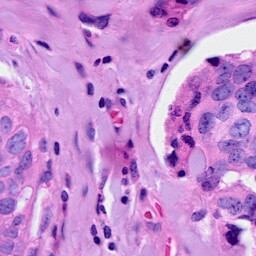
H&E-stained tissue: Breast